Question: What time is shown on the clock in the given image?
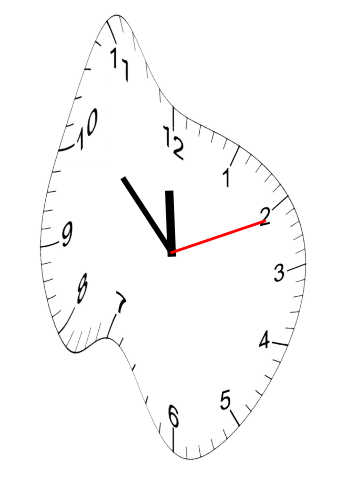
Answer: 11:52:11